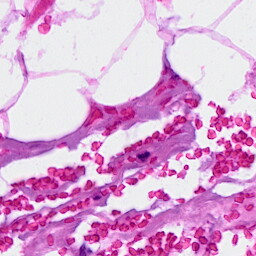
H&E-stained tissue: Breast